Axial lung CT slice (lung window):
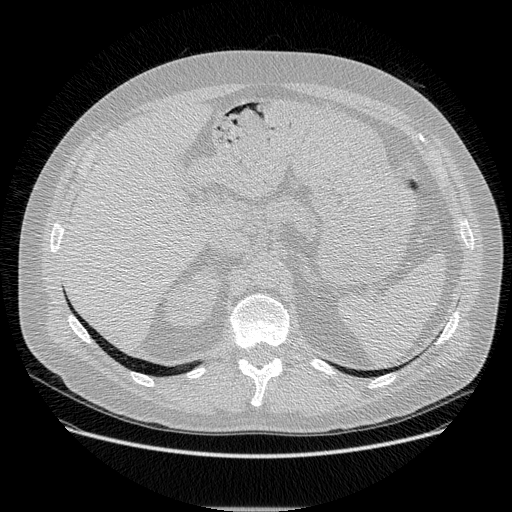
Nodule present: no